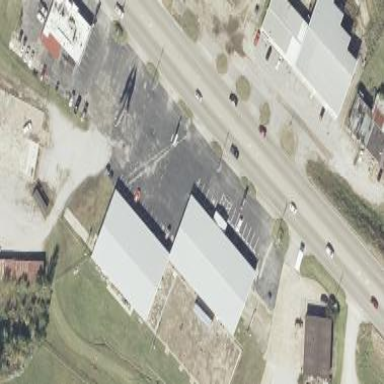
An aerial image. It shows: Retail building.